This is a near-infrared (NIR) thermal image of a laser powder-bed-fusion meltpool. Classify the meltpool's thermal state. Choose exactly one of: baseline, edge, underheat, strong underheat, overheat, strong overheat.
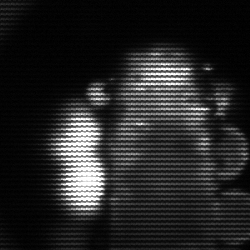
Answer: strong underheat